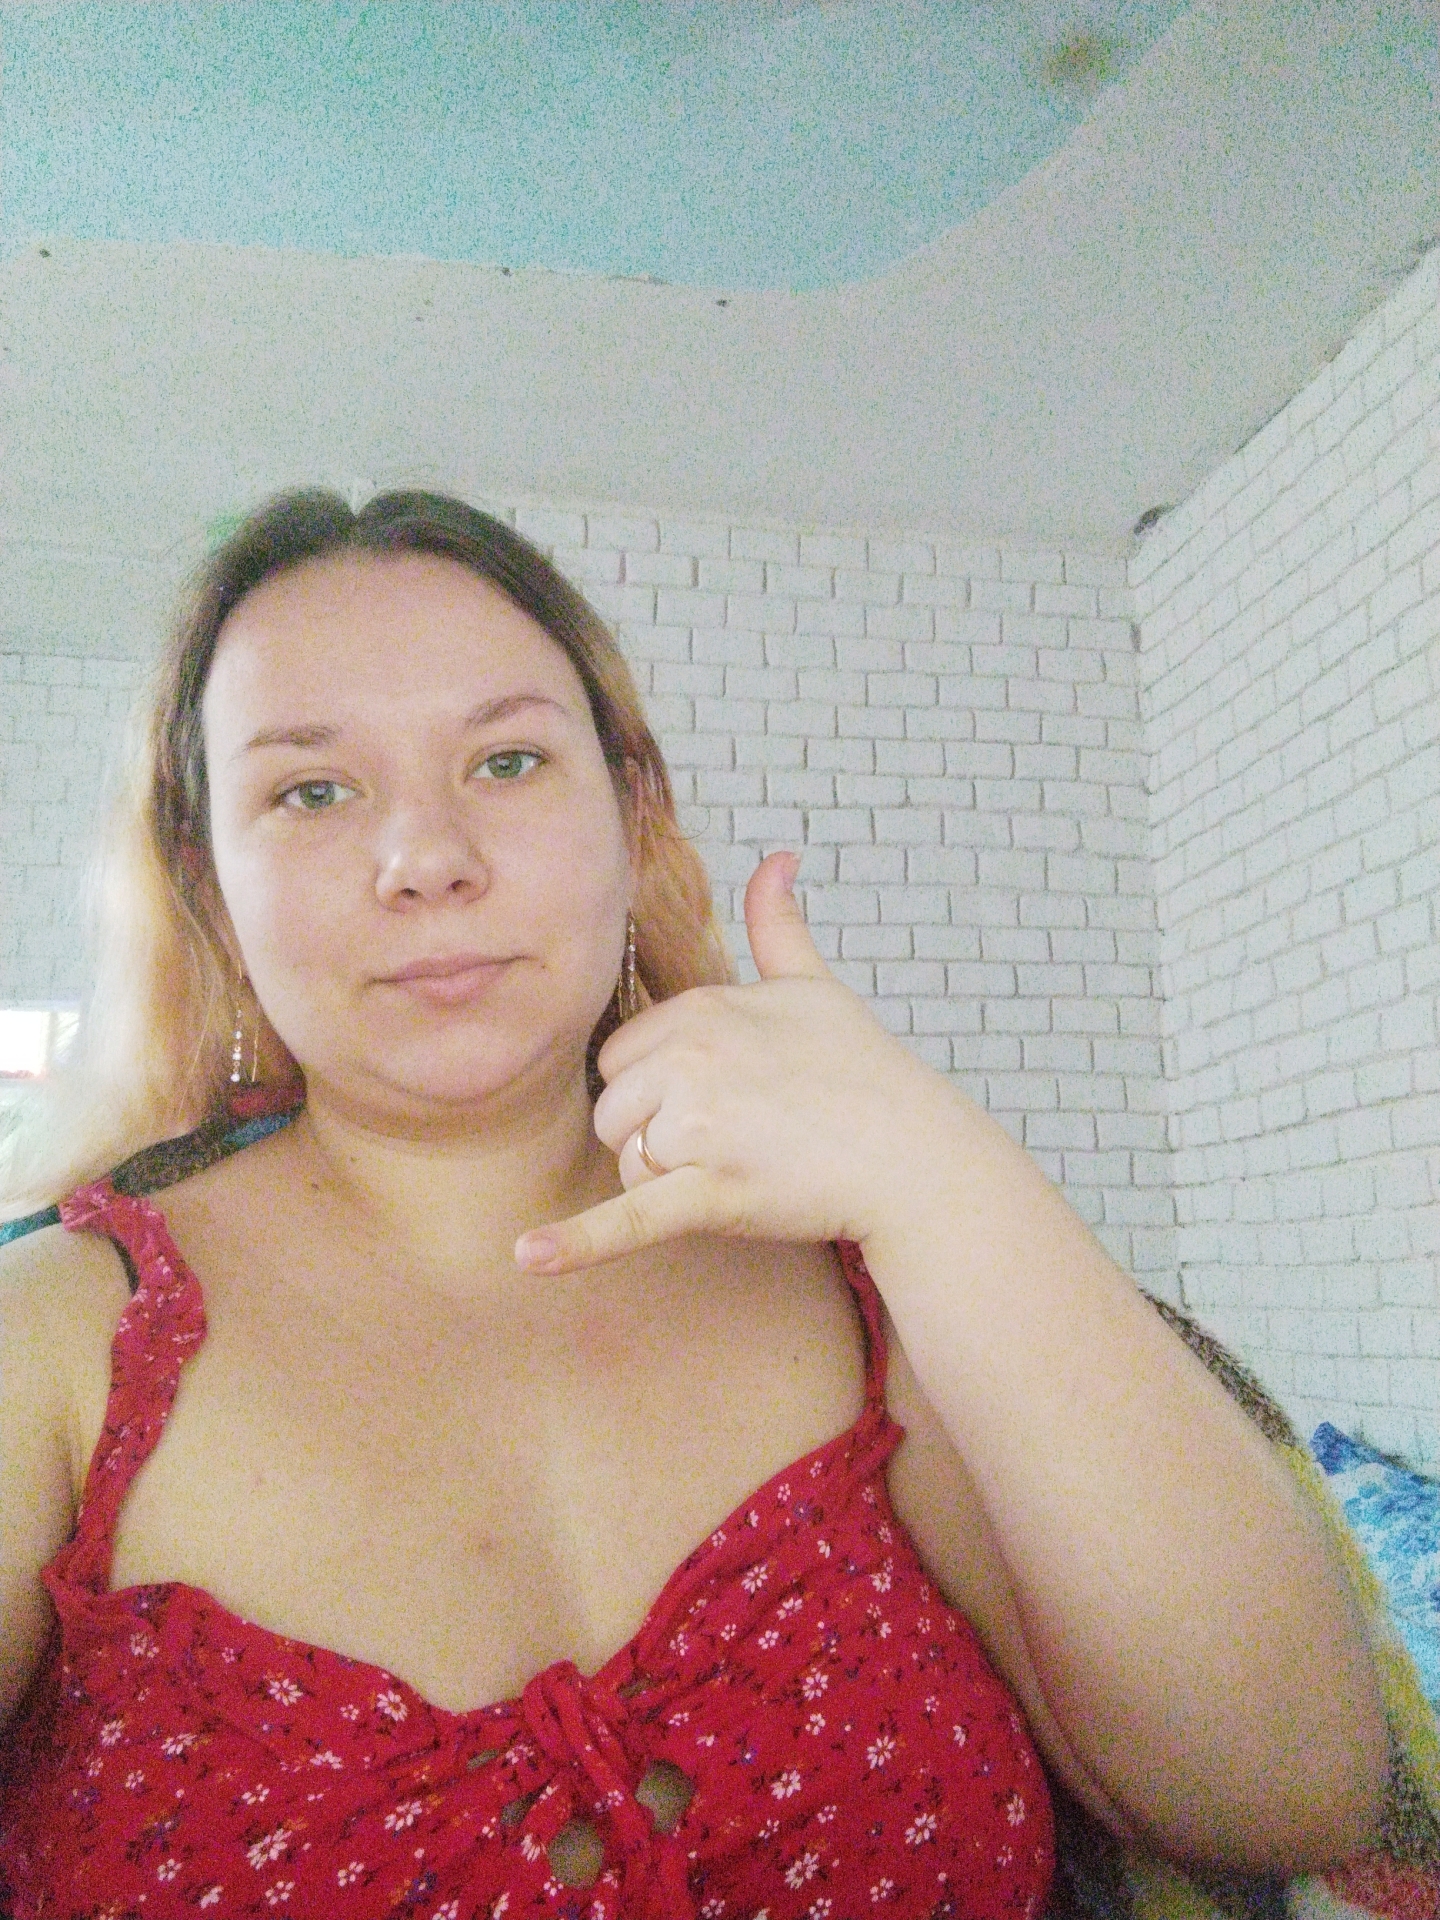
Label: noise